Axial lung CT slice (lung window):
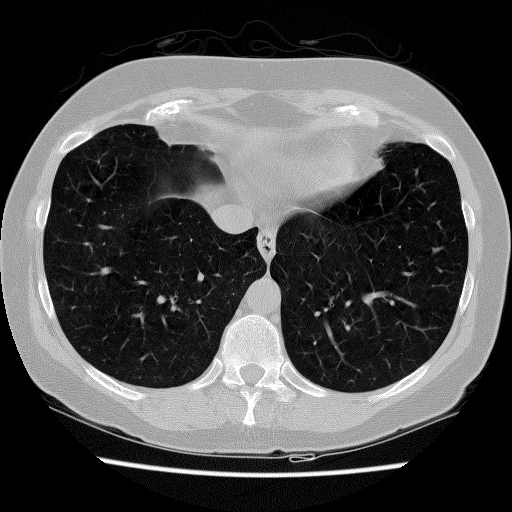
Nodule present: no